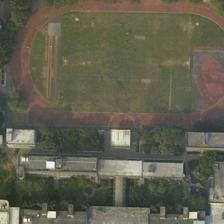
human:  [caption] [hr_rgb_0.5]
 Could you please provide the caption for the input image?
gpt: a playground surrounded by many green trees is next to many buildings .

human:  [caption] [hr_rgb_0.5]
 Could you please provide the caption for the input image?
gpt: a playground is semisurrounded by many buildings and some green plants .

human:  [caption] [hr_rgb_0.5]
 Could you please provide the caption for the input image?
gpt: the football field with lush turf is located in front of the main building .

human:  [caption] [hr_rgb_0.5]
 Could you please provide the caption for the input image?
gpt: several buildings and some green trees are around a playground .

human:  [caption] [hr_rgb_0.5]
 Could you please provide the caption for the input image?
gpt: a playground is semisurrounded by many buildings and some green plants .